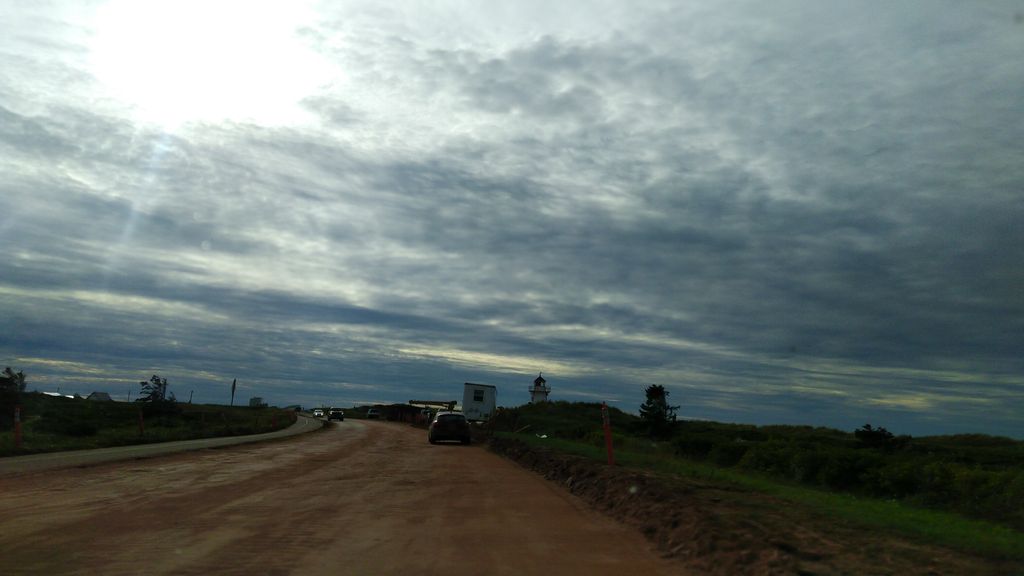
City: charlottetown